Field crop: maize
Growth stage: 2
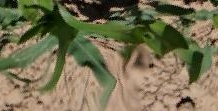
Species: maize